Field crop: tomato
Growth stage: 2
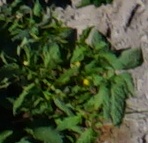
Species: tomato